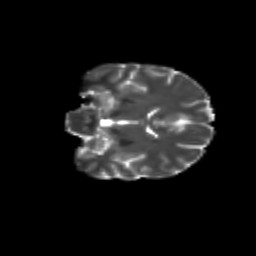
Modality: T2w
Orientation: coronal
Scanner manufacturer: siemens
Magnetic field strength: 3 T
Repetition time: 9.2 s
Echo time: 0.084 s